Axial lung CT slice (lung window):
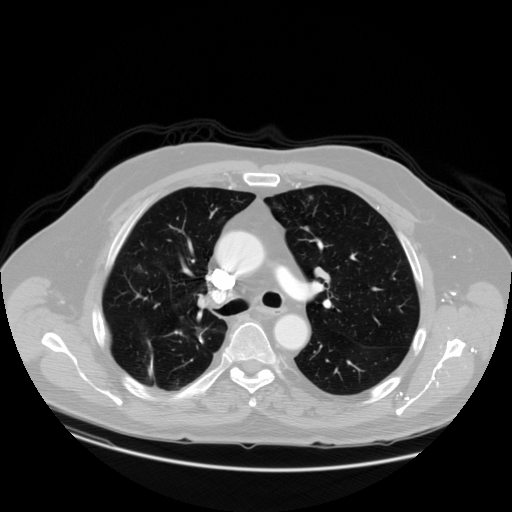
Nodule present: yes
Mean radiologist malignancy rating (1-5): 3.25